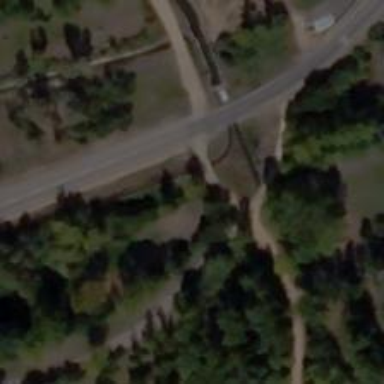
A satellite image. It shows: Track road on bridge.